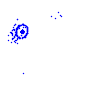
Particle: proton